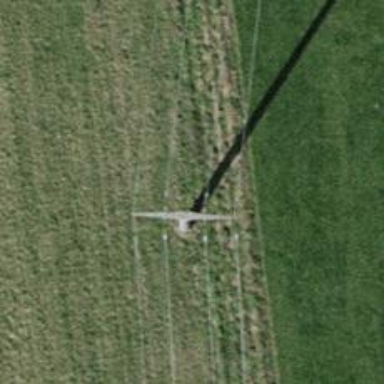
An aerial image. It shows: Power pole.